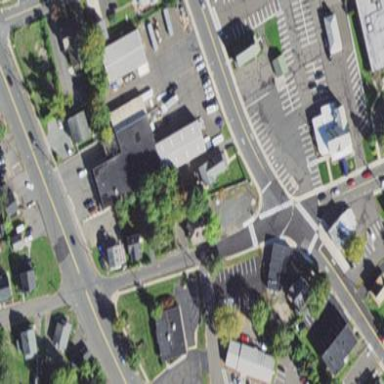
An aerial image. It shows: Commercial building.